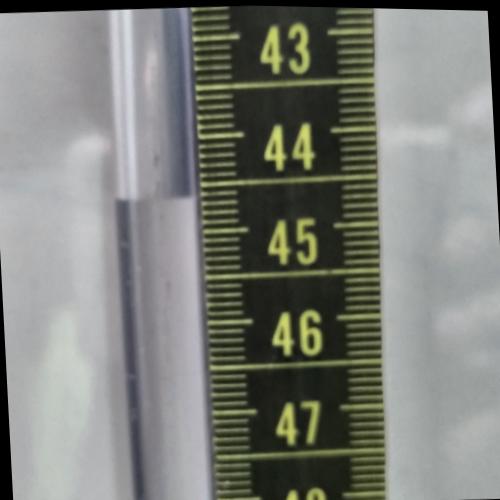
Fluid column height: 44.6 cm